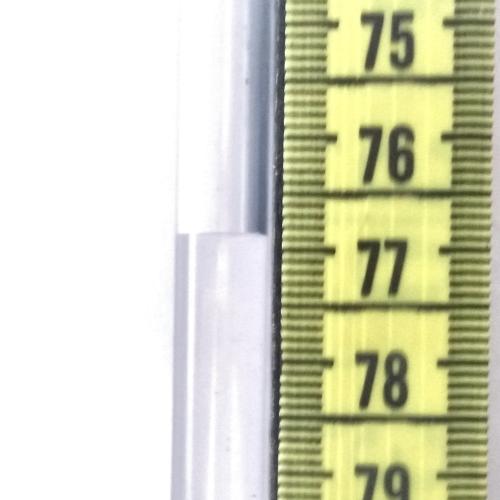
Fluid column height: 76.9 cm